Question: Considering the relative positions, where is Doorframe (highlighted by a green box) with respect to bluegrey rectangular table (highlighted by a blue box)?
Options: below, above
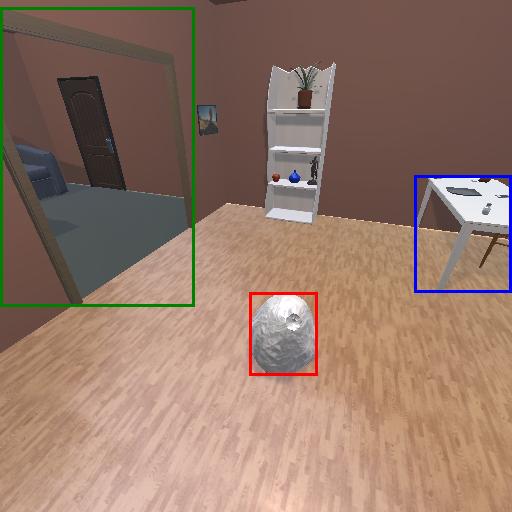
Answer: below